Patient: sex M, age 72
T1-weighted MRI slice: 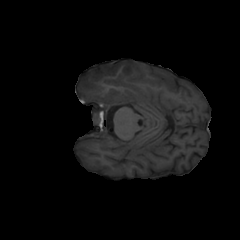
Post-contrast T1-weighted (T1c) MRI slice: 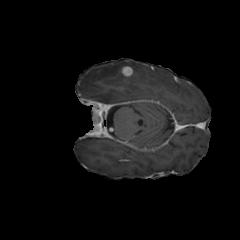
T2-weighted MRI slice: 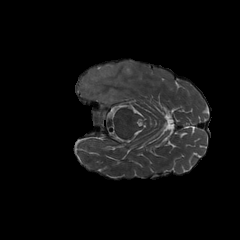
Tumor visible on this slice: yes
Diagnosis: Glioblastoma, IDH-wildtype
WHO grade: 4